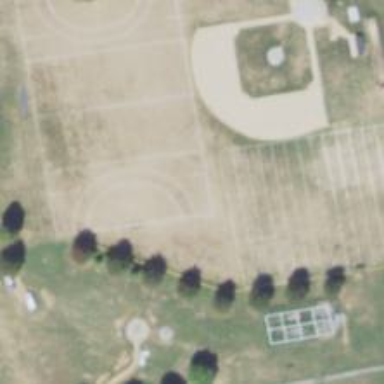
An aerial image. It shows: Baseball pitch for leisure and sports activities.